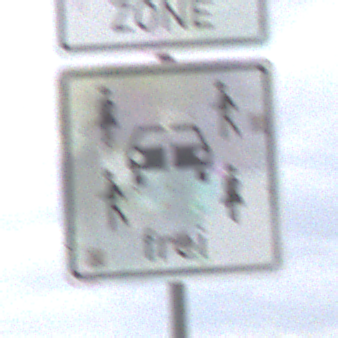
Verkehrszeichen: CarsharingfahrzeugeFrei
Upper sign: BeginnEingeschraenktesHalteverbotZone
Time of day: Midday
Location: Outdoor (Suburban)
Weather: Overcast
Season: NotSpecified
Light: Natural